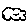
Label: cloud